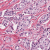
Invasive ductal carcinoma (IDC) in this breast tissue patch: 1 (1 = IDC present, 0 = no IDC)